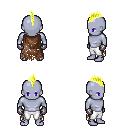
a pixel art fantasy rpg character, male body template, dark elf, purple skin, brown tattered cape, white pants, gold mohawk hairstyle, metal gloves, four views (front, back, left, right), 2x2 character sprite sheet, small pixel art, hard edges, no anti-aliasing